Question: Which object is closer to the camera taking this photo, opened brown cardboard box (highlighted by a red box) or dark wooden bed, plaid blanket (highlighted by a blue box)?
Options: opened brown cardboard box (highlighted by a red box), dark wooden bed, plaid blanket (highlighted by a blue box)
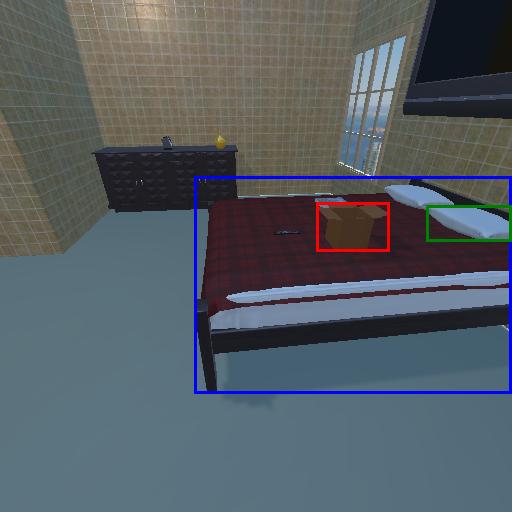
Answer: opened brown cardboard box (highlighted by a red box)